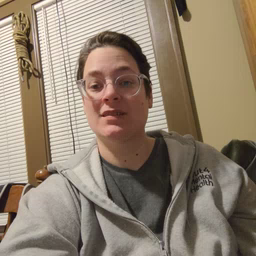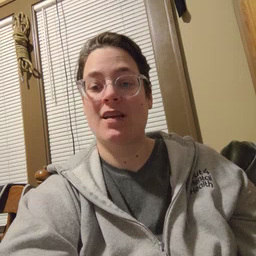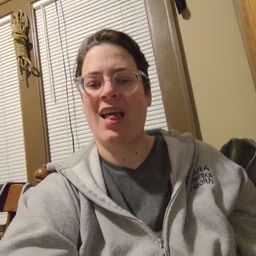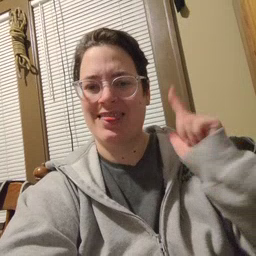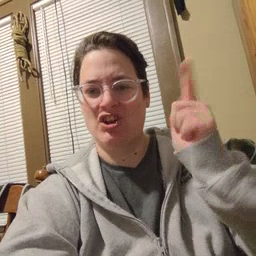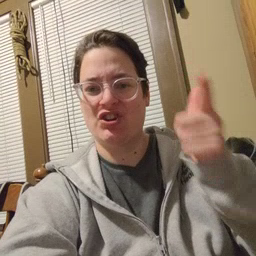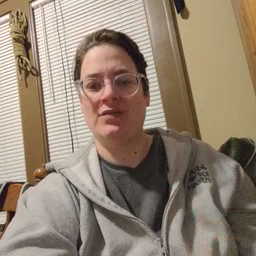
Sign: later